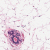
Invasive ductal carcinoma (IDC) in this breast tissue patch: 0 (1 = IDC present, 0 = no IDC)